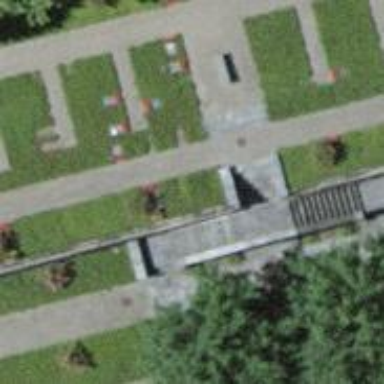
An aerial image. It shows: Steps with sett surface.